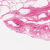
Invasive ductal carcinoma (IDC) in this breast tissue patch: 0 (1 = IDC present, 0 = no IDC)